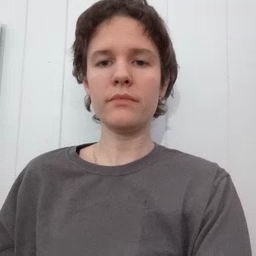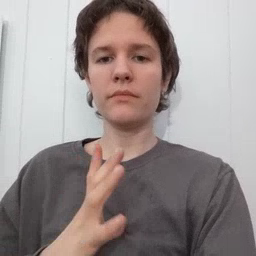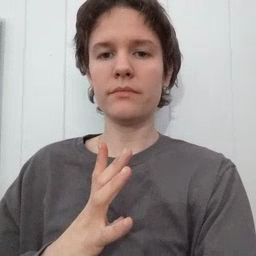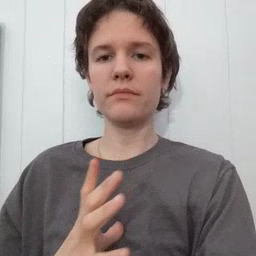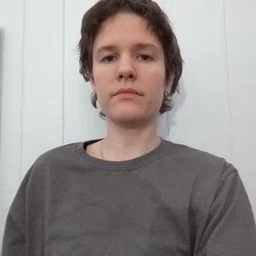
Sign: fine